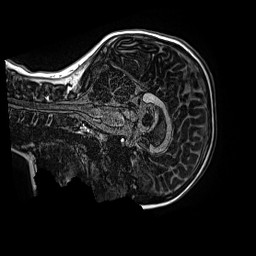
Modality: MP2RAGE
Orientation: sagittal
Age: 11
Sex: female
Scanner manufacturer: siemens
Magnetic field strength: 3 T
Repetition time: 4 s
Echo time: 0.00299 s